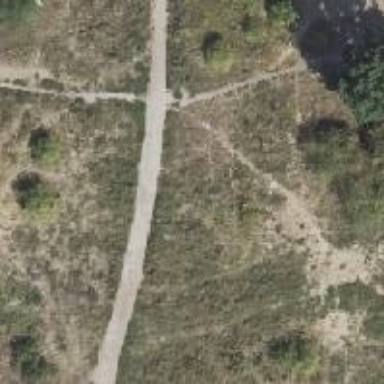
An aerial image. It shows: Concrete path.